Question: i am developing ios 8 app using swift. i got some problem with viewcontroller layout in the storyboard. when i add the viewcontroller, i only get iphone size but not ipad size. my app is only focus on ipad not even universal application. i checked size in "simulated metrics" but there is no size for ipad except all iphone sizes.

but i create new storyboard and add the viewcontroller. there is no totally issue at all. so what happened to my existing storyboard? and how can i fix it?
Thanks,
frog
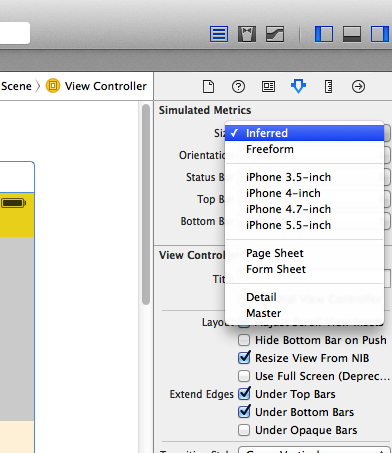
Answer: Select the storyboard in the Project navigator. Use the File inspector and enable Size Classes (it's a checkbox). That solves it.
If you really don't like enabling Size Classes, now disable Size Classes again - but when the dialog appears, specify that you want to keep the iPad size class data. (Really, though, you should be using Size Classes if this is an iOS 8 app.)